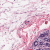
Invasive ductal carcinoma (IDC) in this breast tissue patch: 0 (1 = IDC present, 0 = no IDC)